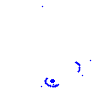
Particle: proton